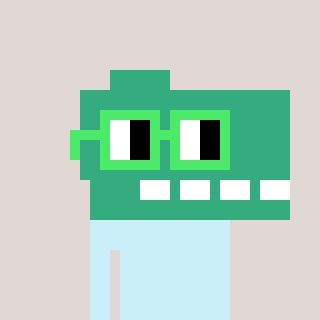
a pixel art character with square light green glasses, a dino-shaped head and a red-colored body on a warm background